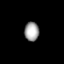
Tissue: prostate
Cell type: Fibroblasts
Senescence score: 0.7189
Nuclear area (px): 272
Mean DAPI intensity: 162.474